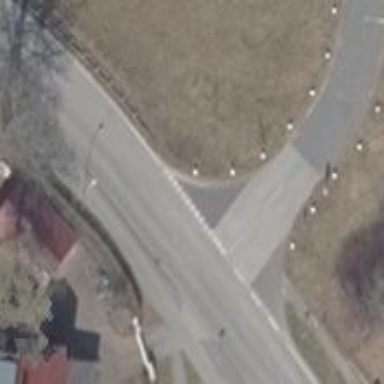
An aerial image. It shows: Road with "give way" sign.